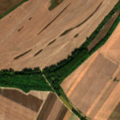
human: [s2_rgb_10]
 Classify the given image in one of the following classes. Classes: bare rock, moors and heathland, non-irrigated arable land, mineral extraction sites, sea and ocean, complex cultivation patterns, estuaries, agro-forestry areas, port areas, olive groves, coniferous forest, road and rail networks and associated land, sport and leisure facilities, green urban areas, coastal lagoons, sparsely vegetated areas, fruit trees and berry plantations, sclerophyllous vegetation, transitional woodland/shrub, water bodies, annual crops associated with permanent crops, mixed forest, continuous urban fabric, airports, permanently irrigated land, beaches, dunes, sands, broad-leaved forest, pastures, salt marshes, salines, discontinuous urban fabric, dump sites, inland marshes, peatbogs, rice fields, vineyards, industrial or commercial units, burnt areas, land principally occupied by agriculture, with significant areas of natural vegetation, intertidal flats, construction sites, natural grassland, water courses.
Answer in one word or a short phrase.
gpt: non-irrigated arable land, broad-leaved forest, transitional woodland/shrub